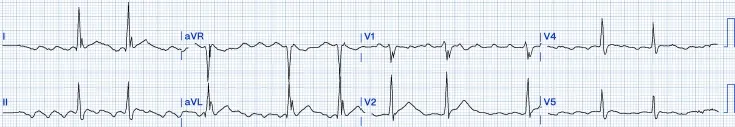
Electrocardiogram showing typical atrial flutter with a variable block (case one).
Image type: electrography (ekg)